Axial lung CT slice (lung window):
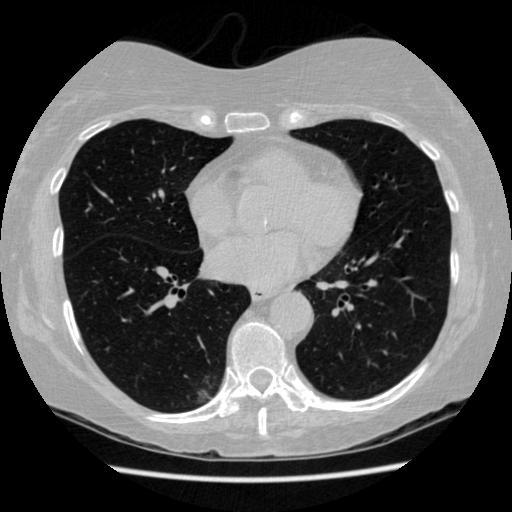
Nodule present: no